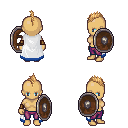
a pixel art fantasy rpg character, female body template, human, tanned skin, white trimmed cape, magenta pants, light blonde mohawk hairstyle, cloth bracers, shield, four views (front, back, left, right), 2x2 character sprite sheet, small pixel art, hard edges, no anti-aliasing